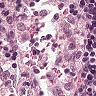
Metastatic tissue present: no